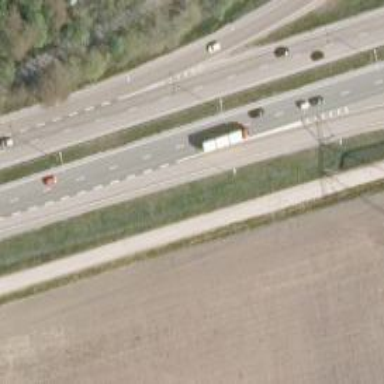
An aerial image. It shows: Asphalt trunk highway.